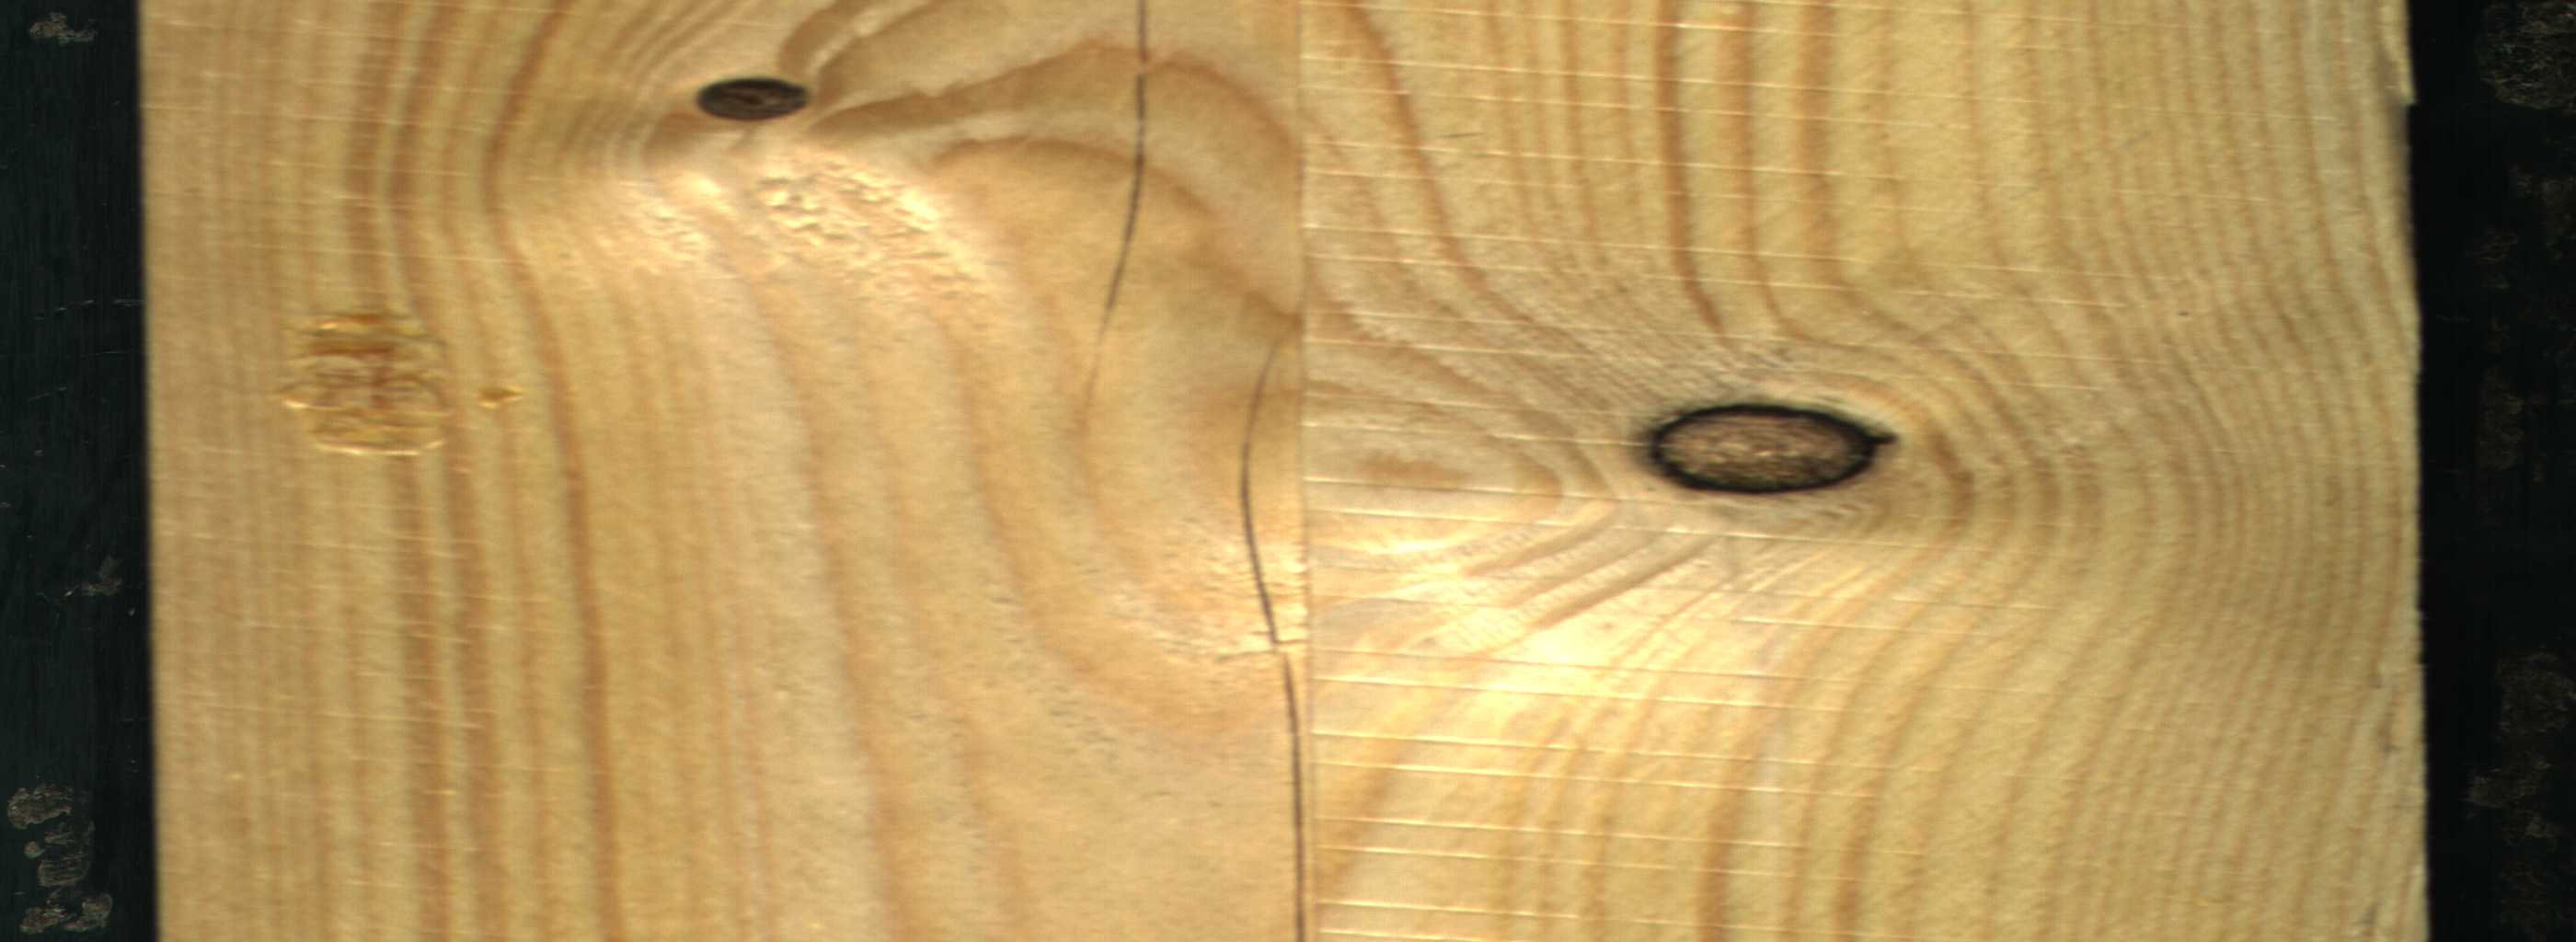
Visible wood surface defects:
resin
resin
Crack
Crack
Dead_Knot
Dead_Knot